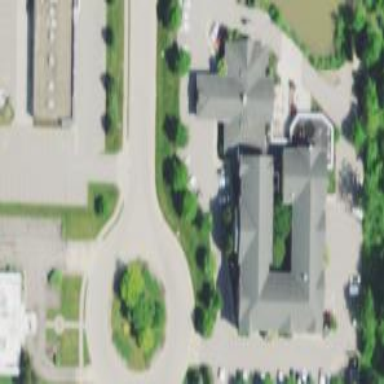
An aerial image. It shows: Hotel offering tourism services.